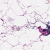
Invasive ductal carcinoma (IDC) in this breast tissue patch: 0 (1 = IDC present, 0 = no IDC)